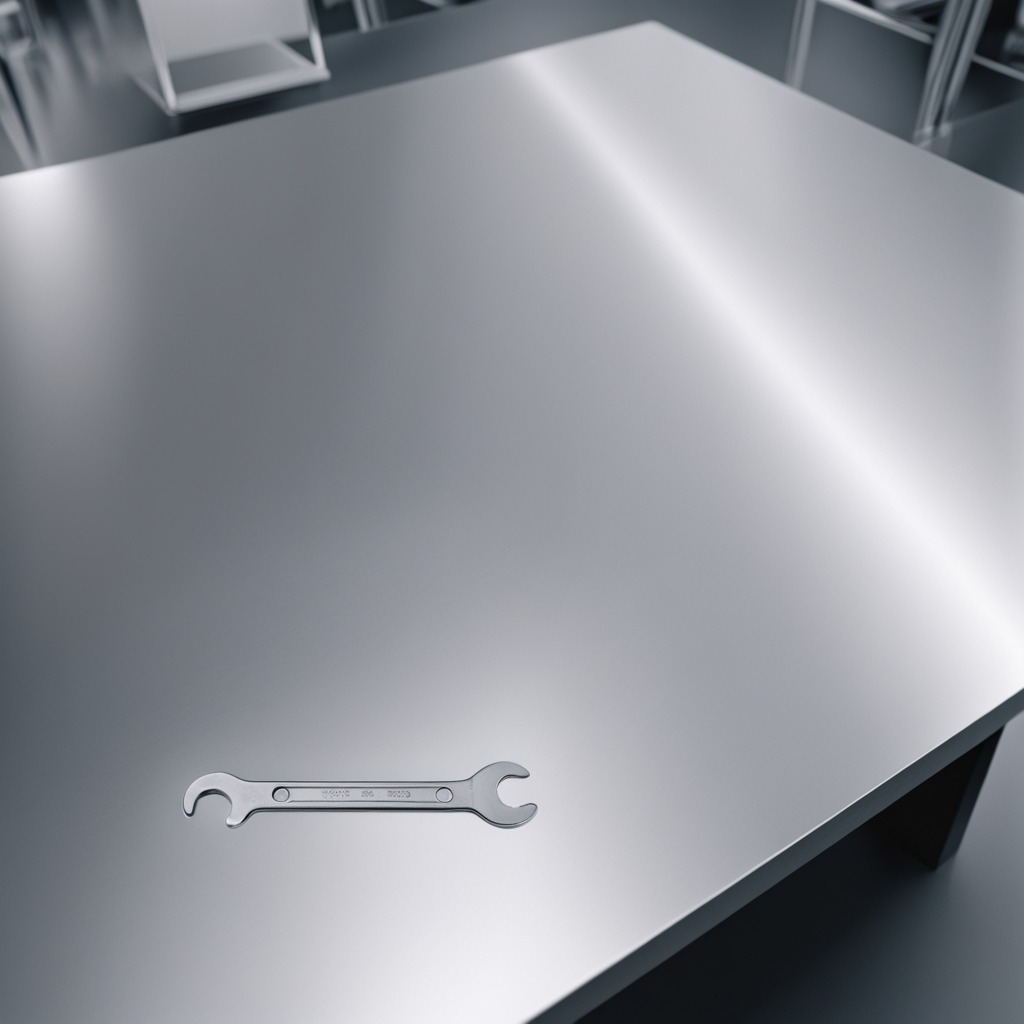
A wrench is lying on a stainless steel table in a high-end prototyping lab.